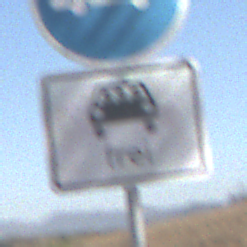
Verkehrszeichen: MehrfachbesetzePersonenkraftwagenFrei
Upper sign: Busssonderstreifen
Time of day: Midday
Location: Outdoor (RoadRail)
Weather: Clear
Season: Summer
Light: Natural